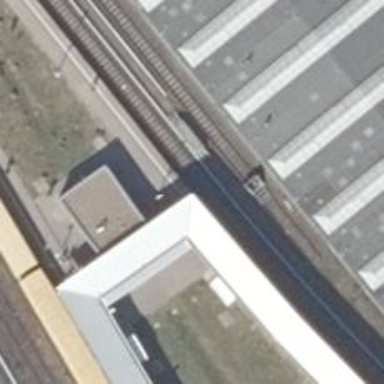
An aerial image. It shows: Close-up of railway platform edge.